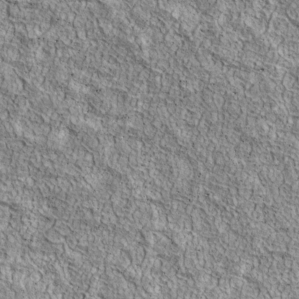
Label: non_frost